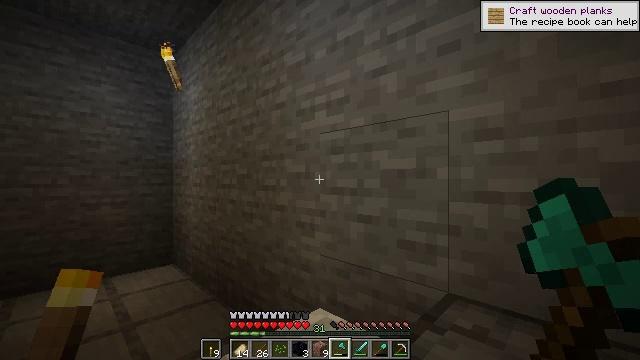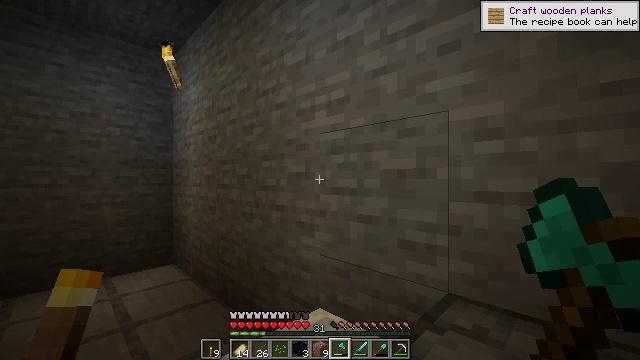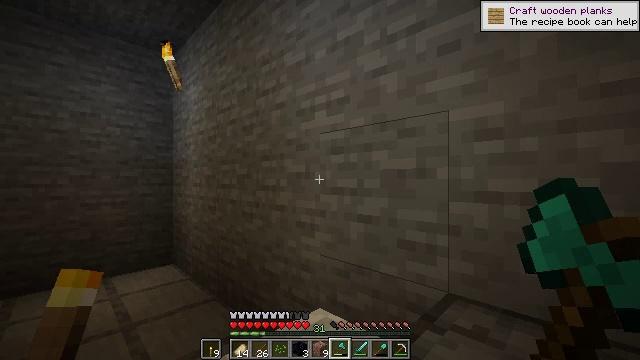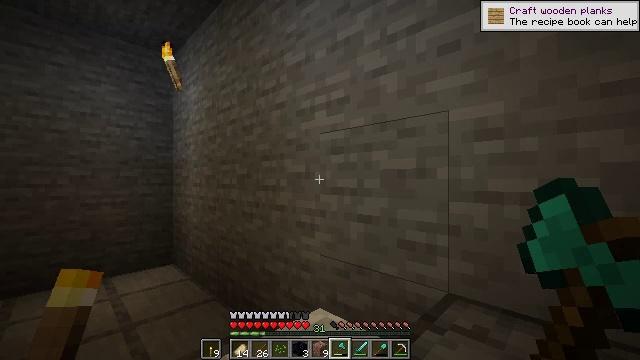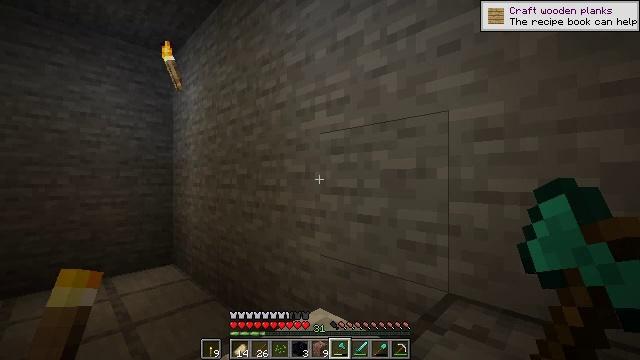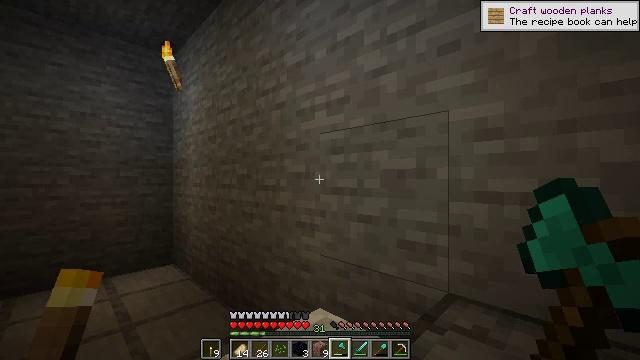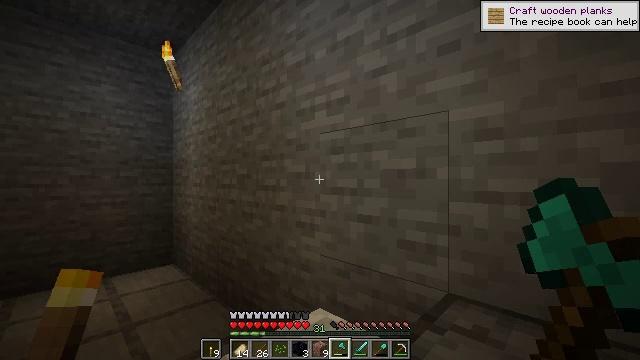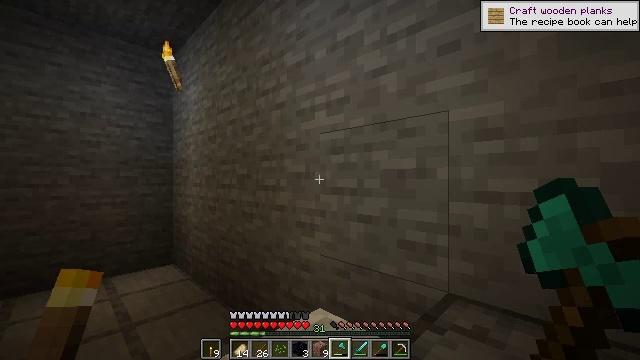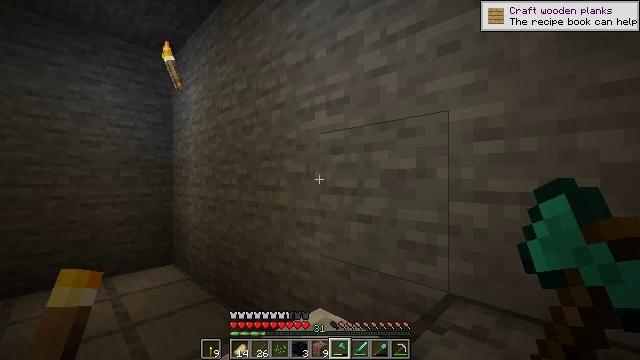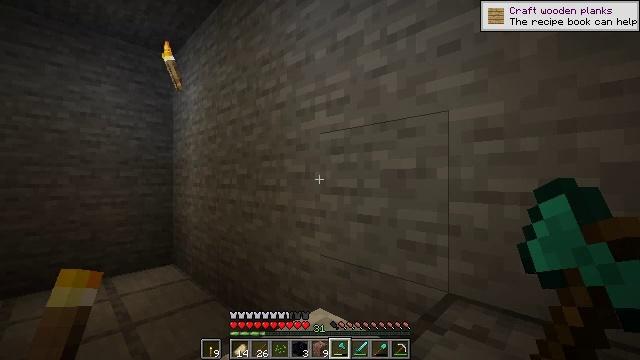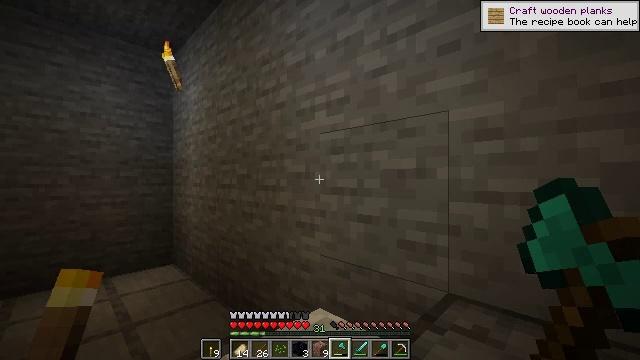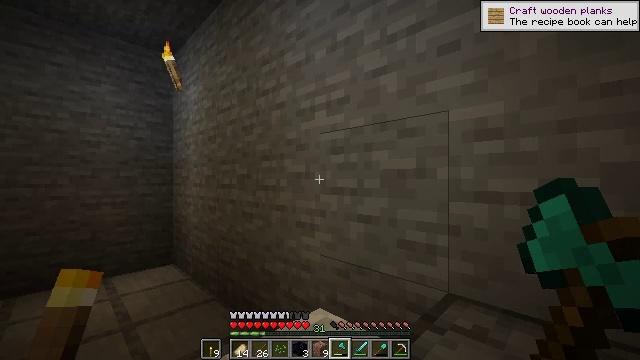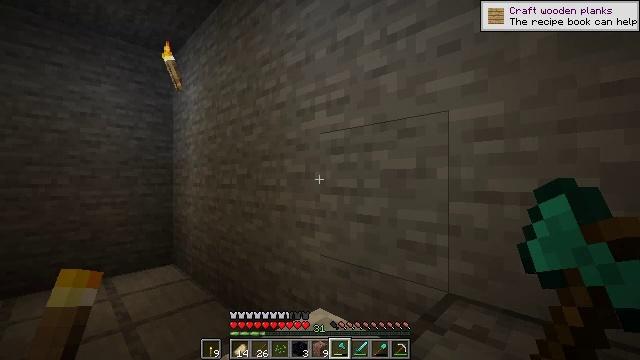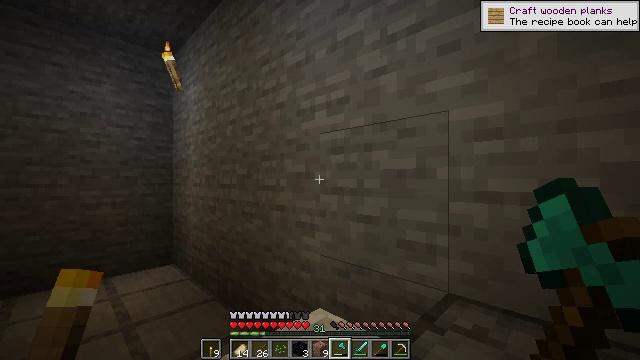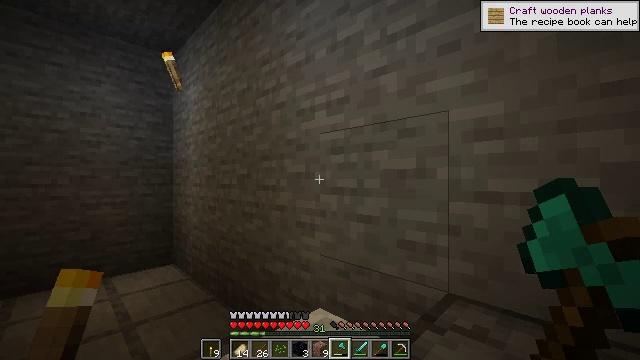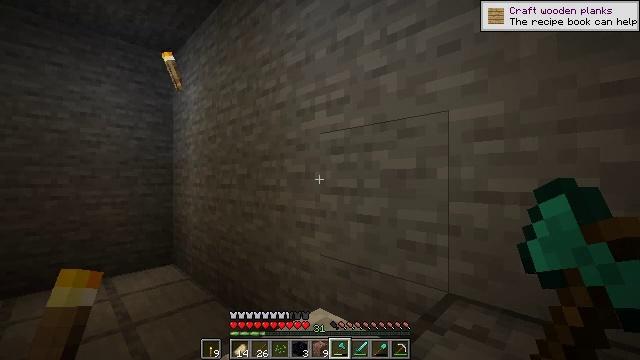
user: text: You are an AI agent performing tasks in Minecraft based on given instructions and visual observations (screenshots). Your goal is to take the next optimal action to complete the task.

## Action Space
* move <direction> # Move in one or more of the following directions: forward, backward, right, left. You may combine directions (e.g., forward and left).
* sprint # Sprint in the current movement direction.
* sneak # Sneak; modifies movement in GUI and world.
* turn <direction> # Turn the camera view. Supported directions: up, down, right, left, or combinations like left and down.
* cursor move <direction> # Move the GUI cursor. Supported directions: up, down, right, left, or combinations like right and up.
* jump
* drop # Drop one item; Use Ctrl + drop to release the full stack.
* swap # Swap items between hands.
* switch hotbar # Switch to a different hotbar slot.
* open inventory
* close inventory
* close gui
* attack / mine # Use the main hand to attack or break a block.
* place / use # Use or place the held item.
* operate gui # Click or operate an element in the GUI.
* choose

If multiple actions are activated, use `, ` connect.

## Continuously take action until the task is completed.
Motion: motion action
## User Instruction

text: Combine iron ingots and a stick on the crafting table to make a rail.
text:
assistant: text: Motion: no_op
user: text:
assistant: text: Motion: no_op
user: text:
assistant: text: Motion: no_op
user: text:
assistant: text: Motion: no_op
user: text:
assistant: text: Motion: no_op
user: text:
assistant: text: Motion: no_op
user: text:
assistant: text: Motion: no_op
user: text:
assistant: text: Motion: no_op
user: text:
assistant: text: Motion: no_op
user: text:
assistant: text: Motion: no_op
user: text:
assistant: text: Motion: no_op
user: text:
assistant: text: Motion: no_op
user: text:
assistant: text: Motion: no_op
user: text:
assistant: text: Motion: no_op
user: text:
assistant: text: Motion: no_op
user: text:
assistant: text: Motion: no_op
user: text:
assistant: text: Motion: no_op
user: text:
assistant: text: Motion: no_op
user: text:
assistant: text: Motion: no_op
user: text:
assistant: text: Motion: no_op
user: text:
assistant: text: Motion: no_op
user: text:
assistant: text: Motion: no_op
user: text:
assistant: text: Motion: no_op
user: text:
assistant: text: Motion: no_op
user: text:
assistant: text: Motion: no_op
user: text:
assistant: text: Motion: no_op
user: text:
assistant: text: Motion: turn left
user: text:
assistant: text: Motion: turn left and down
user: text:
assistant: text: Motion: turn left
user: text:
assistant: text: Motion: turn left